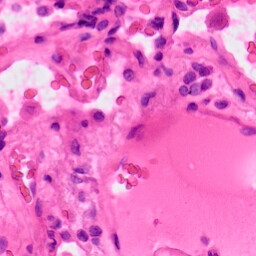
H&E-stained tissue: Lung